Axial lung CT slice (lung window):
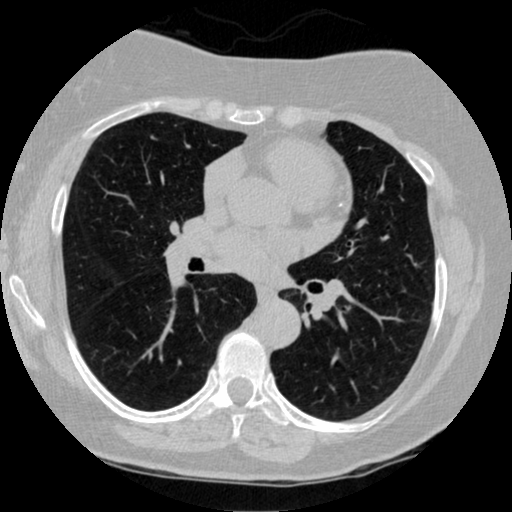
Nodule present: yes
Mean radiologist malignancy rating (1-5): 2.5